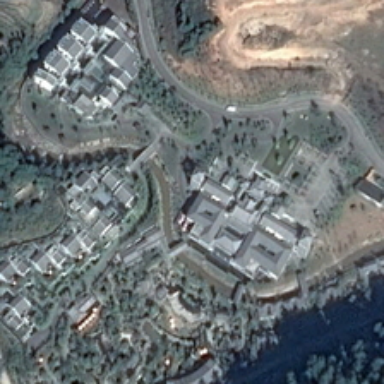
Many green trees and some buildings are in a resort .